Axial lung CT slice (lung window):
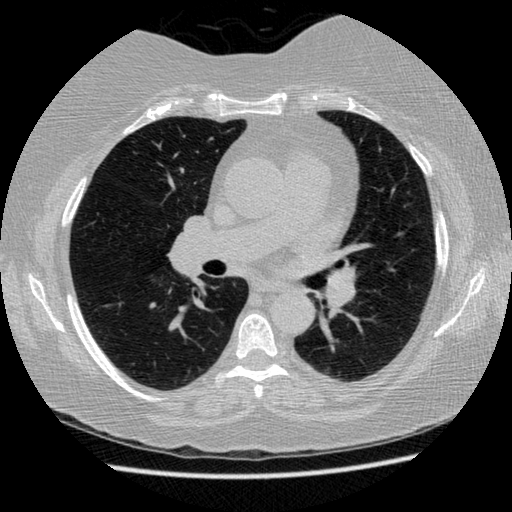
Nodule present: no